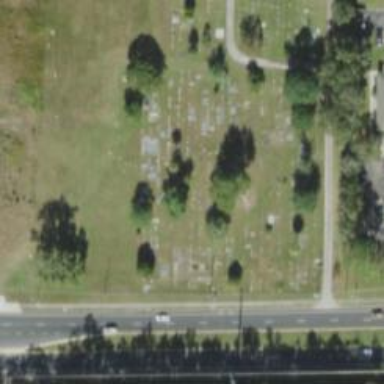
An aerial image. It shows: Cemetery.